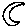
Label: moon